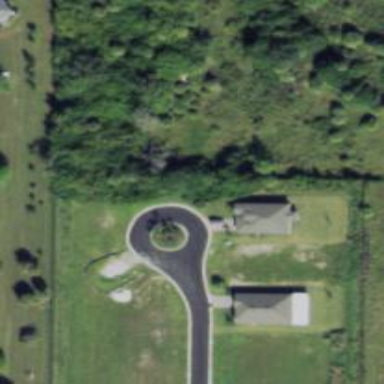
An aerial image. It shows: Turning loop on the road.